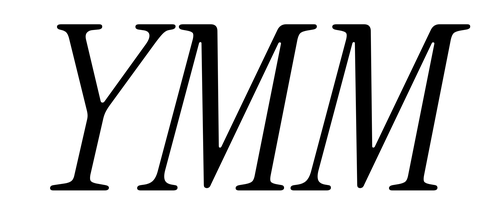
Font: InstrumentSerif-Italic